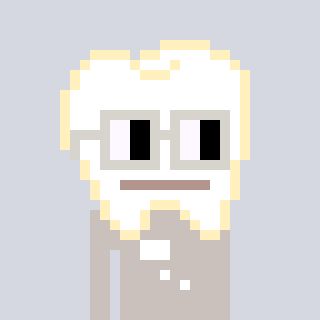
a pixel art character with square light gray glasses, a tooth-shaped head and a foggrey-colored body on a cool background